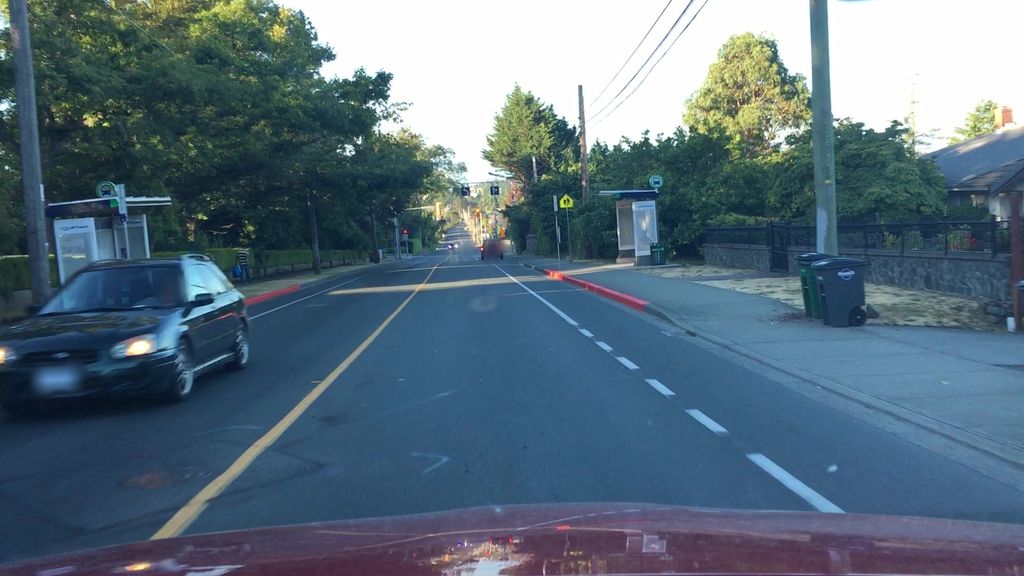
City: victoria